Field crop: maize
Growth stage: 2
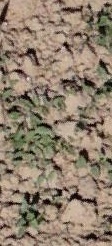
Species: convolvulus